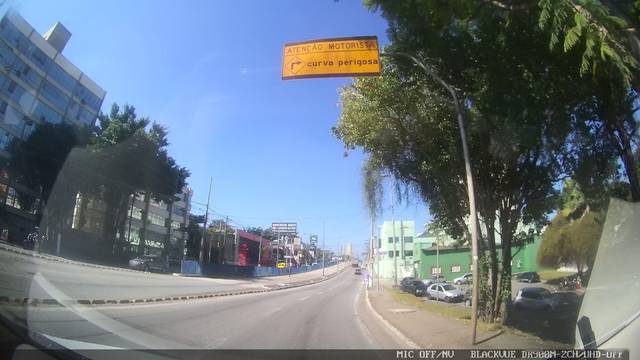
Region: Brazil
Coordinates: -23.69, -46.56